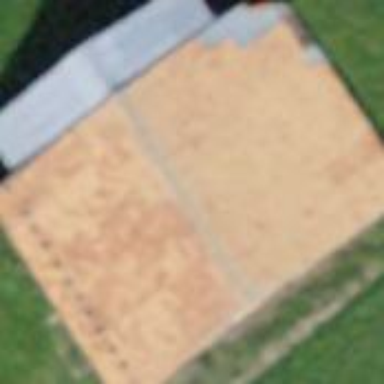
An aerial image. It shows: Barn.